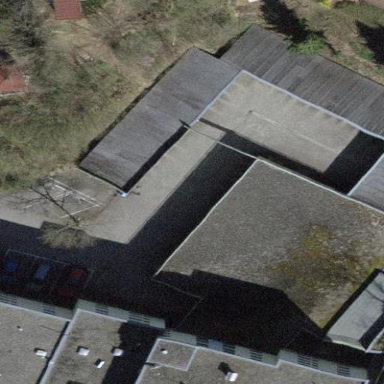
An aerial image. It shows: Group of garages.